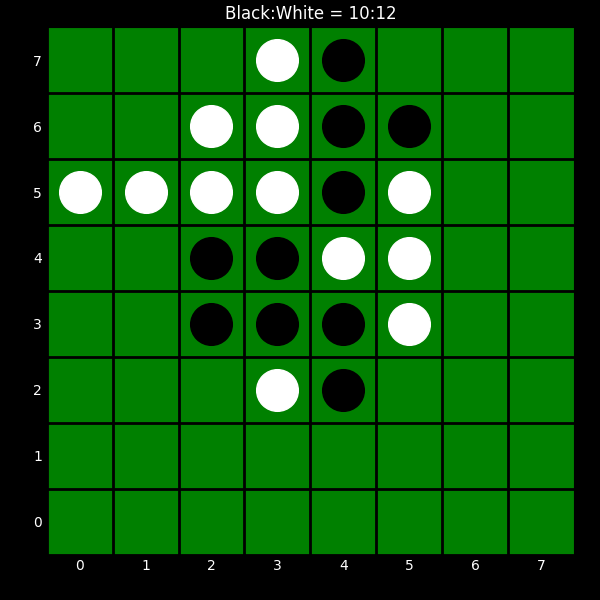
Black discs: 10
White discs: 12